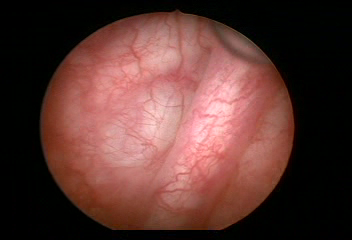
Modality: WLC
Class: Normal mucosa
Bladder cancer association: No